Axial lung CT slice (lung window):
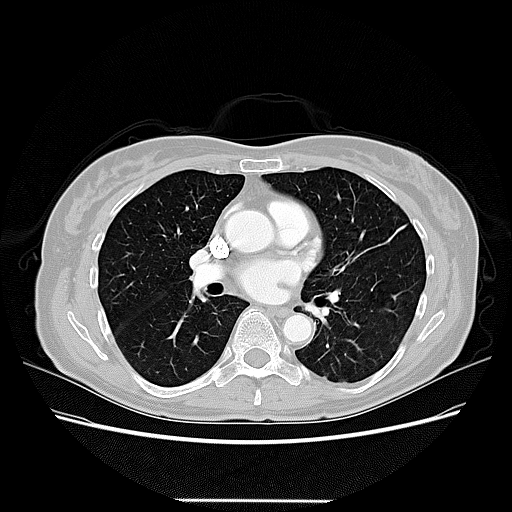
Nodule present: no